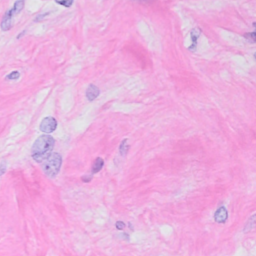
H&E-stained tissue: Breast